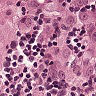
Metastatic tissue present: yes